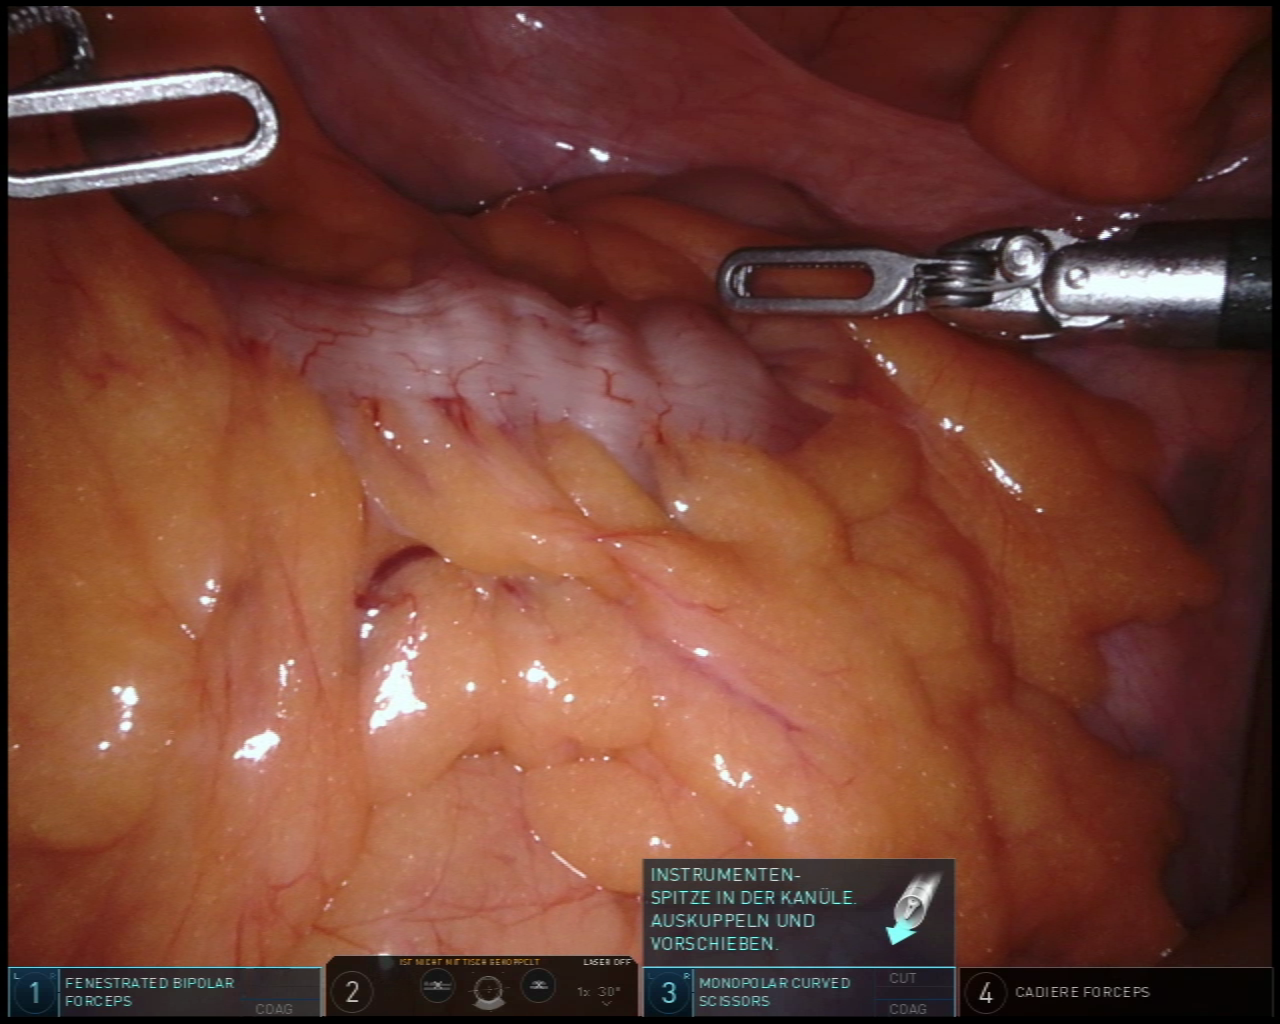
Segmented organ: abdominal_wall
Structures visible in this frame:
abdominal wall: yes
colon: yes
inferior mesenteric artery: no
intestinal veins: no
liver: no
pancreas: no
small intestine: no
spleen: no
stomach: no
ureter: no
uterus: no
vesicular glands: no